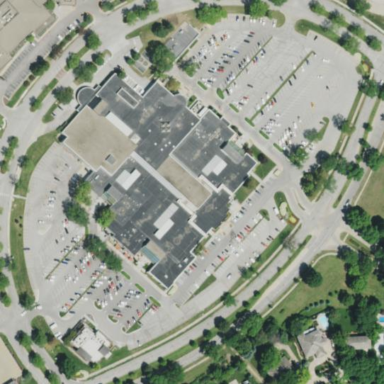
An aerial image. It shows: Retail area.